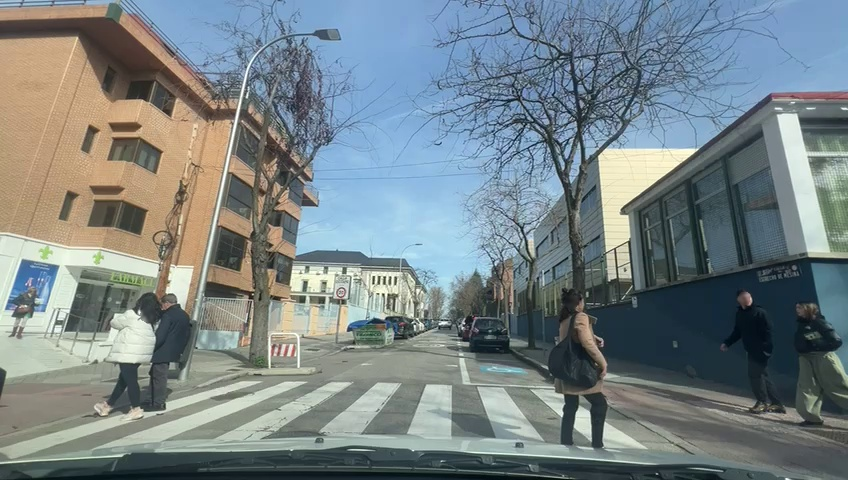
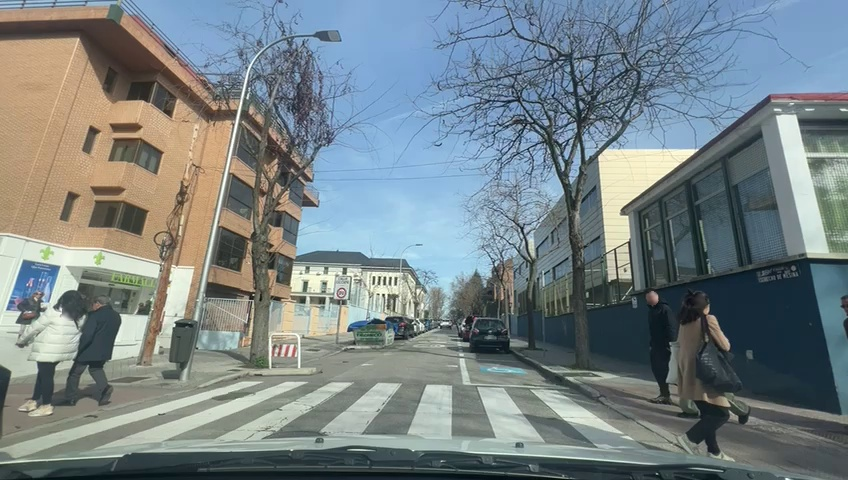
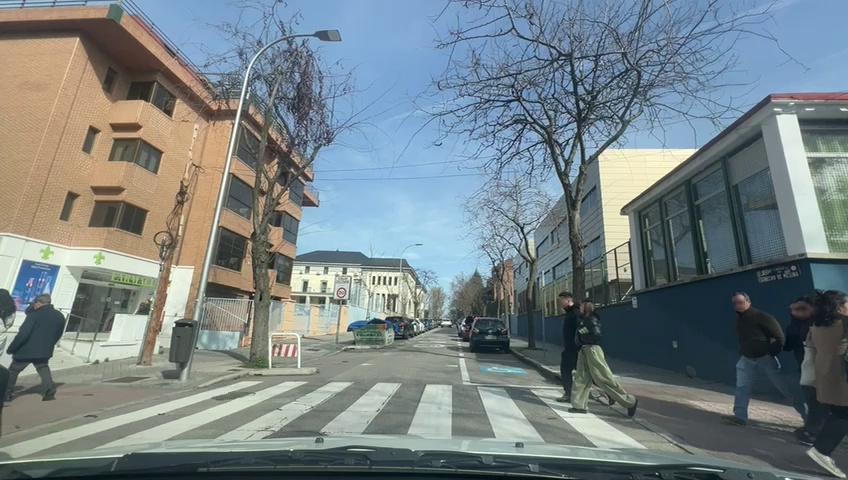
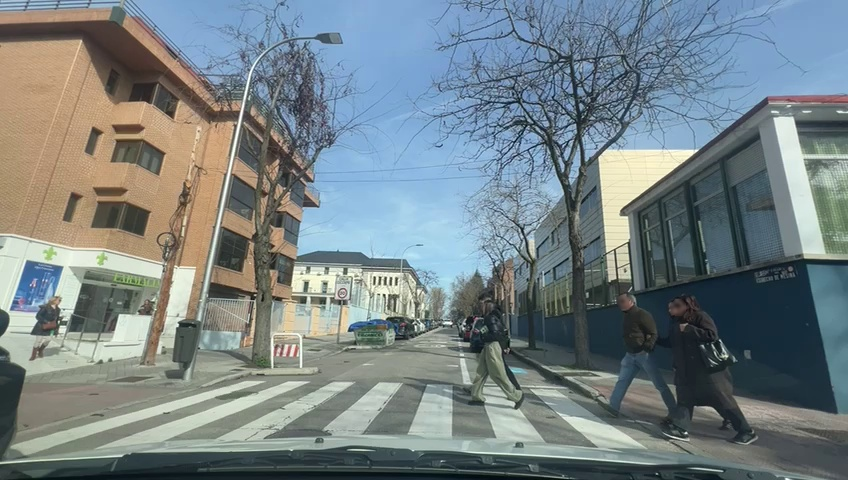
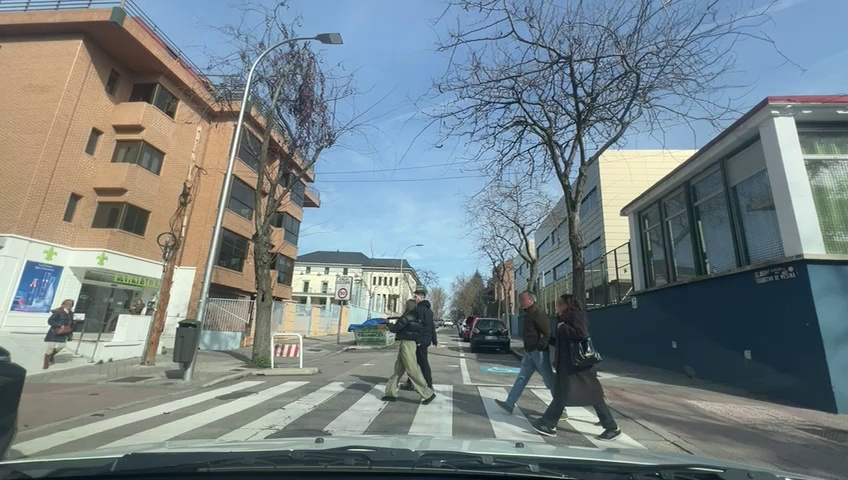
Situation: Crossing object
Question: Is there any discontinuity in the ego lane ahead?
Answer: No
Reasoning: There are in front of ego one walking cross

Situation: Crossing object
Question: Is any vehicle or pedestrian crossing the path of the ego vehicle from a different direction?
Answer: Yes
Reasoning: 2 pedestrians perpendicular to the ego

Situation: Crossing object
Question: Is there a vehicle ahead in the ego lane traveling in the same direction as the ego vehicle?
Answer: No
Reasoning: Can be only seen some parked cars in far away the ego

Situation: Crossing object
Question: Is there any crossing object in the ego lane ahead?
Answer: Yes
Reasoning: 2 pedestrians in opposite directions perpendicular to ego